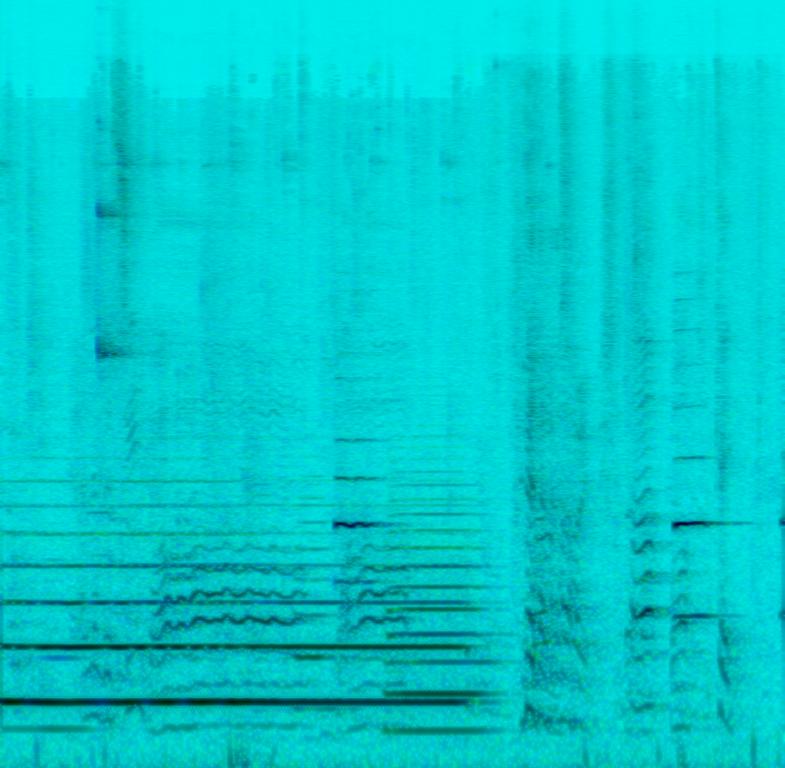
The low quality recording features sustained french horn tones played, while there is a low female vocal and flat male vocal talking, followed by some laughs, shoe squeaking and woodwind melody played in the background. The recording is a bit noisy and it sounds like the musicians are rehearsing.